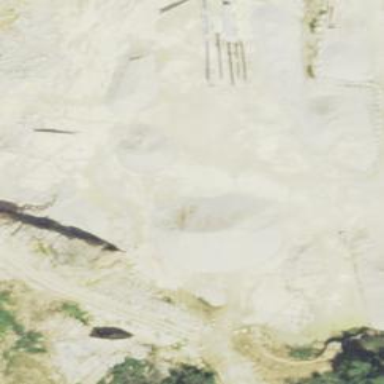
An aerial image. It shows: Quarry area.